Field crop: maize
Growth stage: 2
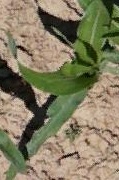
Species: maize